Field crop: maize
Growth stage: 2
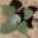
Species: chenopodium